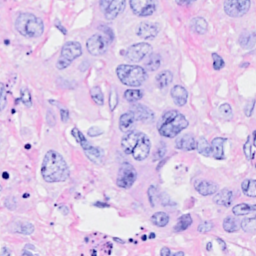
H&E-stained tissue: Breast